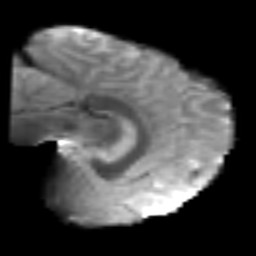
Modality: T2w
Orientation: sagittal
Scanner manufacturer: siemens
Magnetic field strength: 3 T
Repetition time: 4.6 s
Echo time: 0.085 s